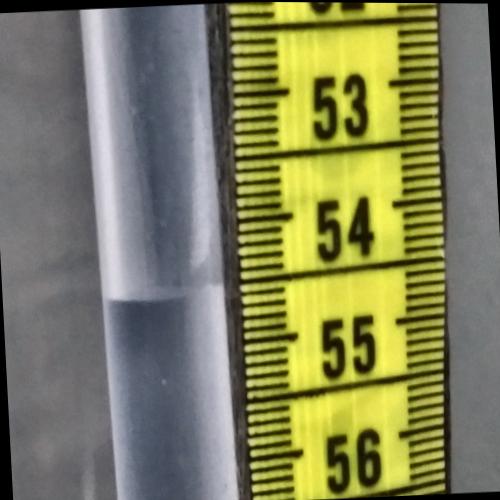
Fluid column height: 54.6 cm